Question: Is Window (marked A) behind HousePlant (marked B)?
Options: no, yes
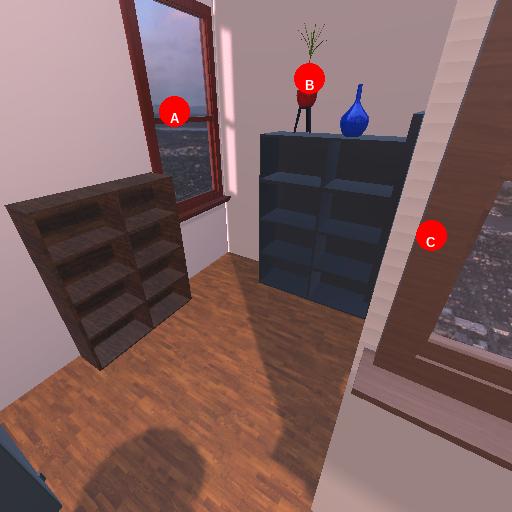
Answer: no